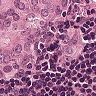
Metastatic tissue present: yes